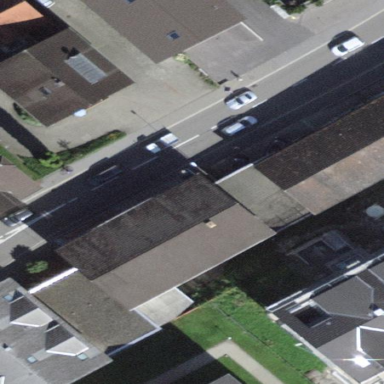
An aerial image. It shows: Commercial building.